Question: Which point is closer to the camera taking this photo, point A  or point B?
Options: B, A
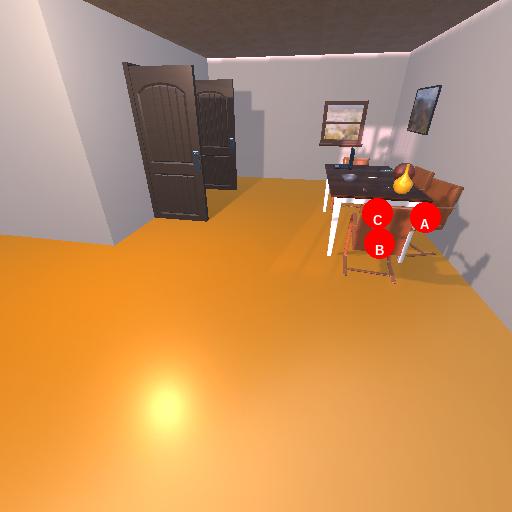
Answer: B